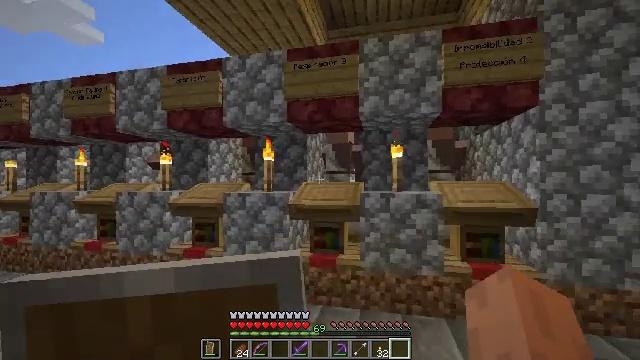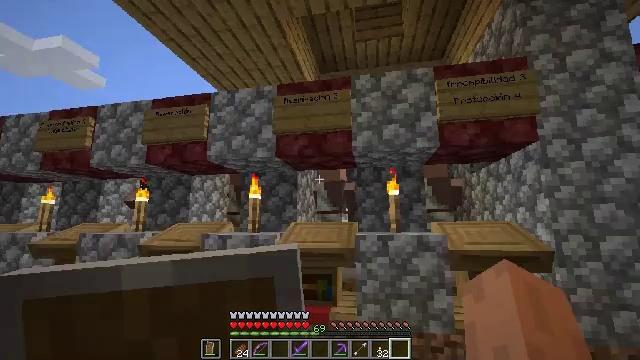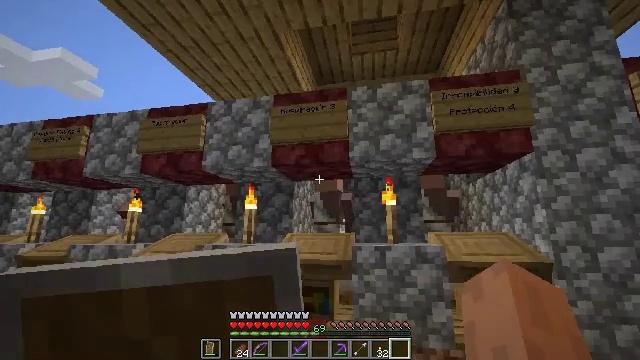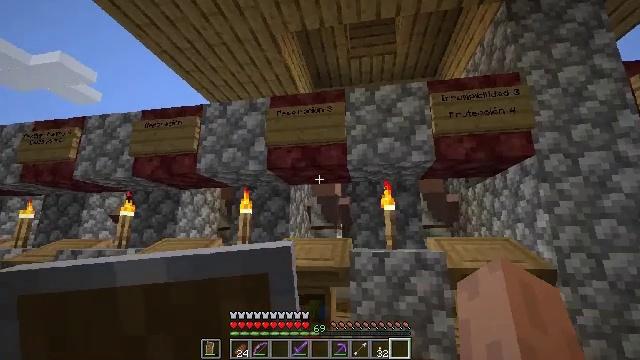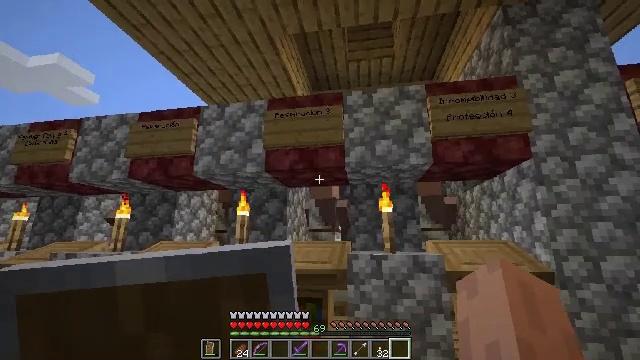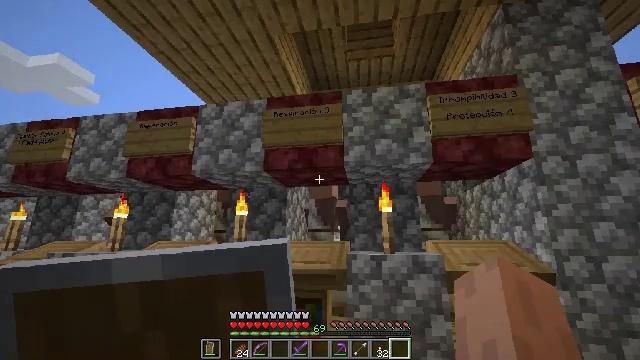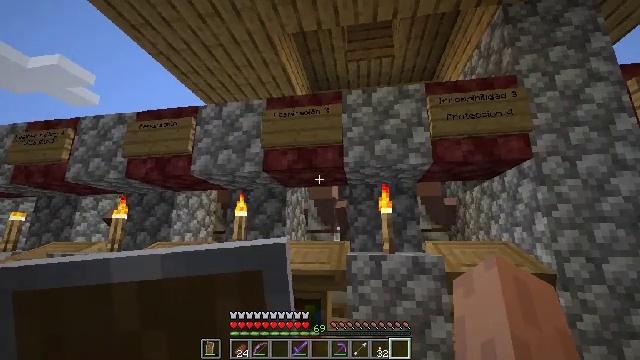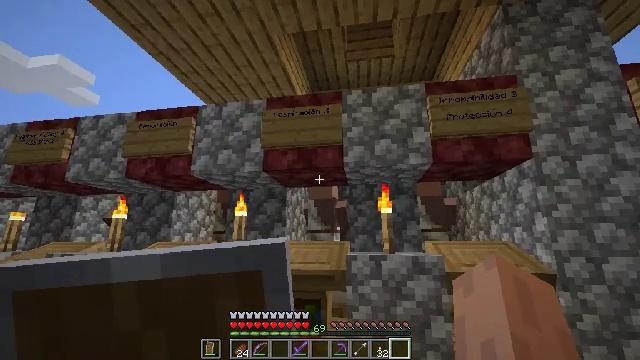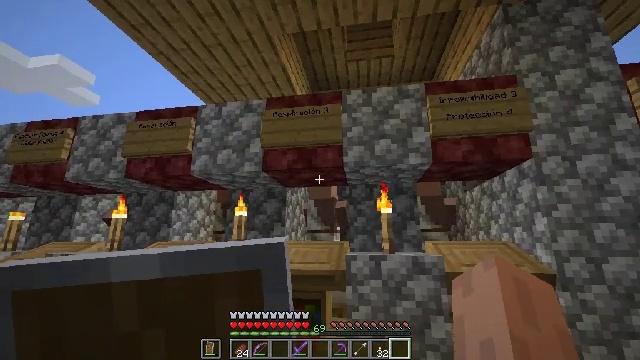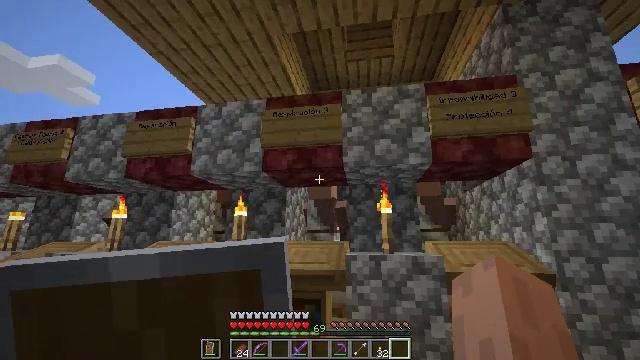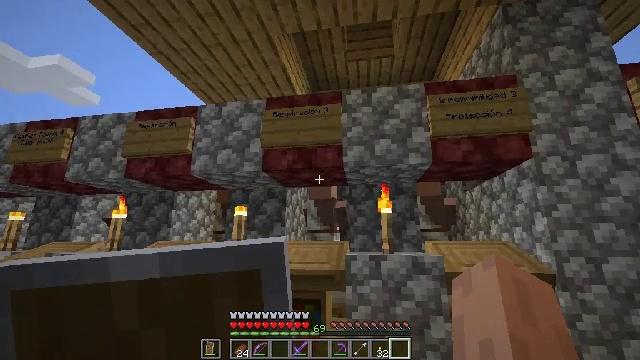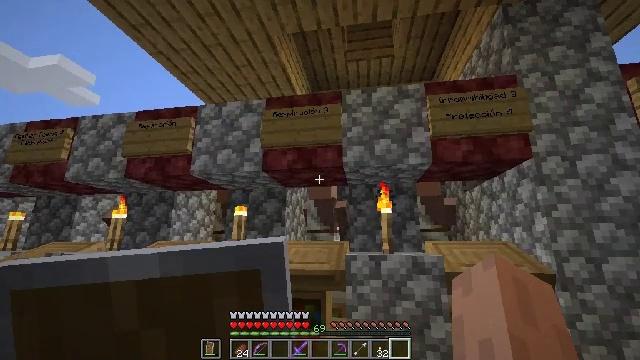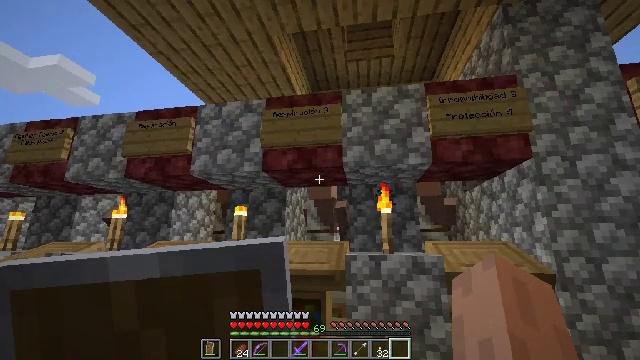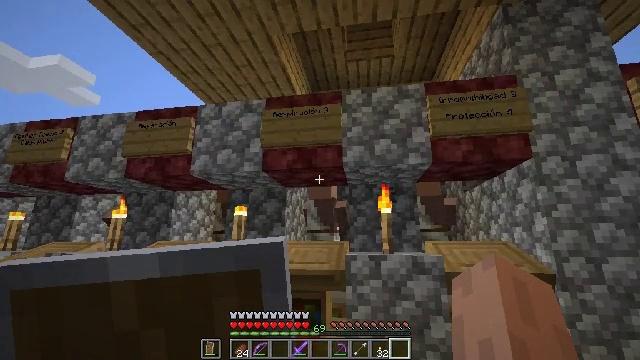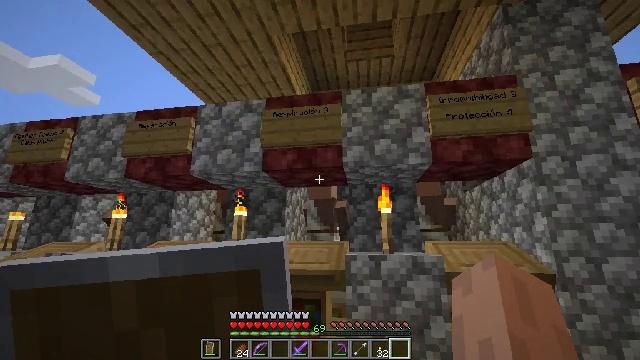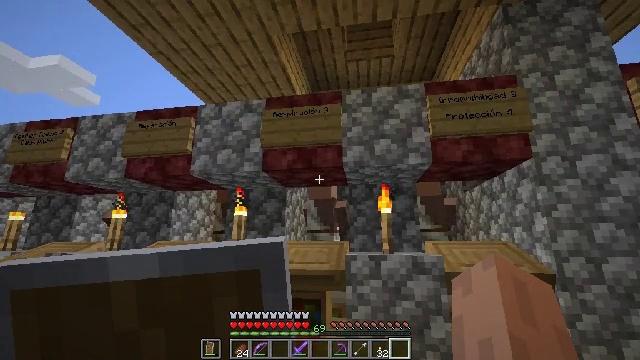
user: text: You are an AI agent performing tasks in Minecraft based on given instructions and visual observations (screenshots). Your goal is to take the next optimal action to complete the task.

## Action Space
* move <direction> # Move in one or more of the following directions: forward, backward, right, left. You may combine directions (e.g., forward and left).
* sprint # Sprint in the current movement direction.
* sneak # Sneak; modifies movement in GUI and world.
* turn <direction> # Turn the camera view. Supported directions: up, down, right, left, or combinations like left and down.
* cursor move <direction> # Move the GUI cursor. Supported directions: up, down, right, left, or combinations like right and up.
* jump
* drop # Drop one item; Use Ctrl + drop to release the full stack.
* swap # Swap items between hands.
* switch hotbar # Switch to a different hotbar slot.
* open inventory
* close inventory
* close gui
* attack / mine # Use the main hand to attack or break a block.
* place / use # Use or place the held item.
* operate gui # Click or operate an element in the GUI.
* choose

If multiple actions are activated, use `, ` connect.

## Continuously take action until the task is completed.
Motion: motion action
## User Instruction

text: Enchant a book to create an enchanted book.
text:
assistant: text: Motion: turn right and up
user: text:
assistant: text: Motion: turn up
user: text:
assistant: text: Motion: turn up
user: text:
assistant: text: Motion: no_op
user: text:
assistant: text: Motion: no_op
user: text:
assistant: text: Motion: no_op
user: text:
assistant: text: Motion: no_op
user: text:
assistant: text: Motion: no_op
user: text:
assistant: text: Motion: no_op
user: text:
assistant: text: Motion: no_op
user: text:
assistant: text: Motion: no_op
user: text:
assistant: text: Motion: no_op
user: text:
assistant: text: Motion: no_op
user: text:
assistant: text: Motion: no_op
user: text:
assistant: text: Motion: no_op
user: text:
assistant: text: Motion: no_op
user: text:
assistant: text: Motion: no_op
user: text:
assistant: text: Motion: no_op
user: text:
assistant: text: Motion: no_op
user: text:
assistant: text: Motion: no_op
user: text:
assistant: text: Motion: no_op
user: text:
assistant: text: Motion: no_op
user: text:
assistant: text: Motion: move forward
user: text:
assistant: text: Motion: move forward and move right
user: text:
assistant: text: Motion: move forward and move right, turn right and down
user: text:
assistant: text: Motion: move forward and move right, turn right and down
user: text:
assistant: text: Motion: move forward and move right
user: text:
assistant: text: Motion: move forward and move right
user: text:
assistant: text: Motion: move forward and move right
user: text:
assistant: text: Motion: move forward and move right